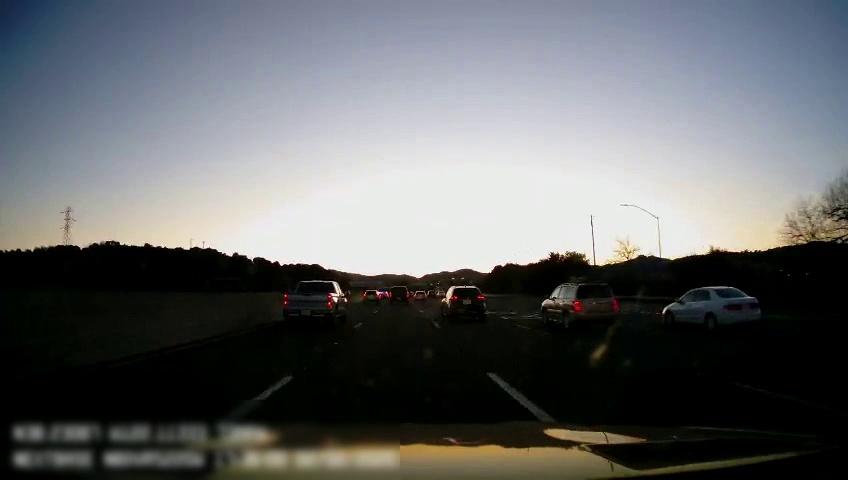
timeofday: Dusk/Dawn/Twilight
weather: Sunny
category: Drivable Space
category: Vehicles | Car
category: Vehicles | SUV
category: Vehicles | SUV
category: Vehicles | Car
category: Vehicles | SUV
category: Vehicles | Truck
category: Vehicles | Car
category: Vehicles | Car
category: Vehicles | SUV
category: Lanes | Alternate Lane
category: Lanes | Current Lane
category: Lanes | Current Lane
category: Lanes | Alternate Lane